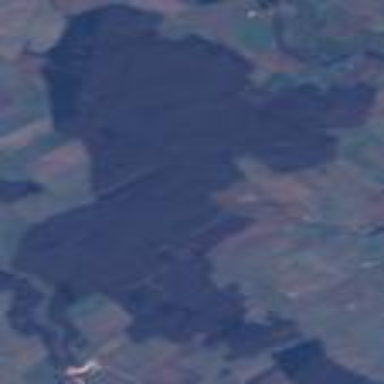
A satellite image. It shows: Forest with broadleaved trees.